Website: macys
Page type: cross-sells
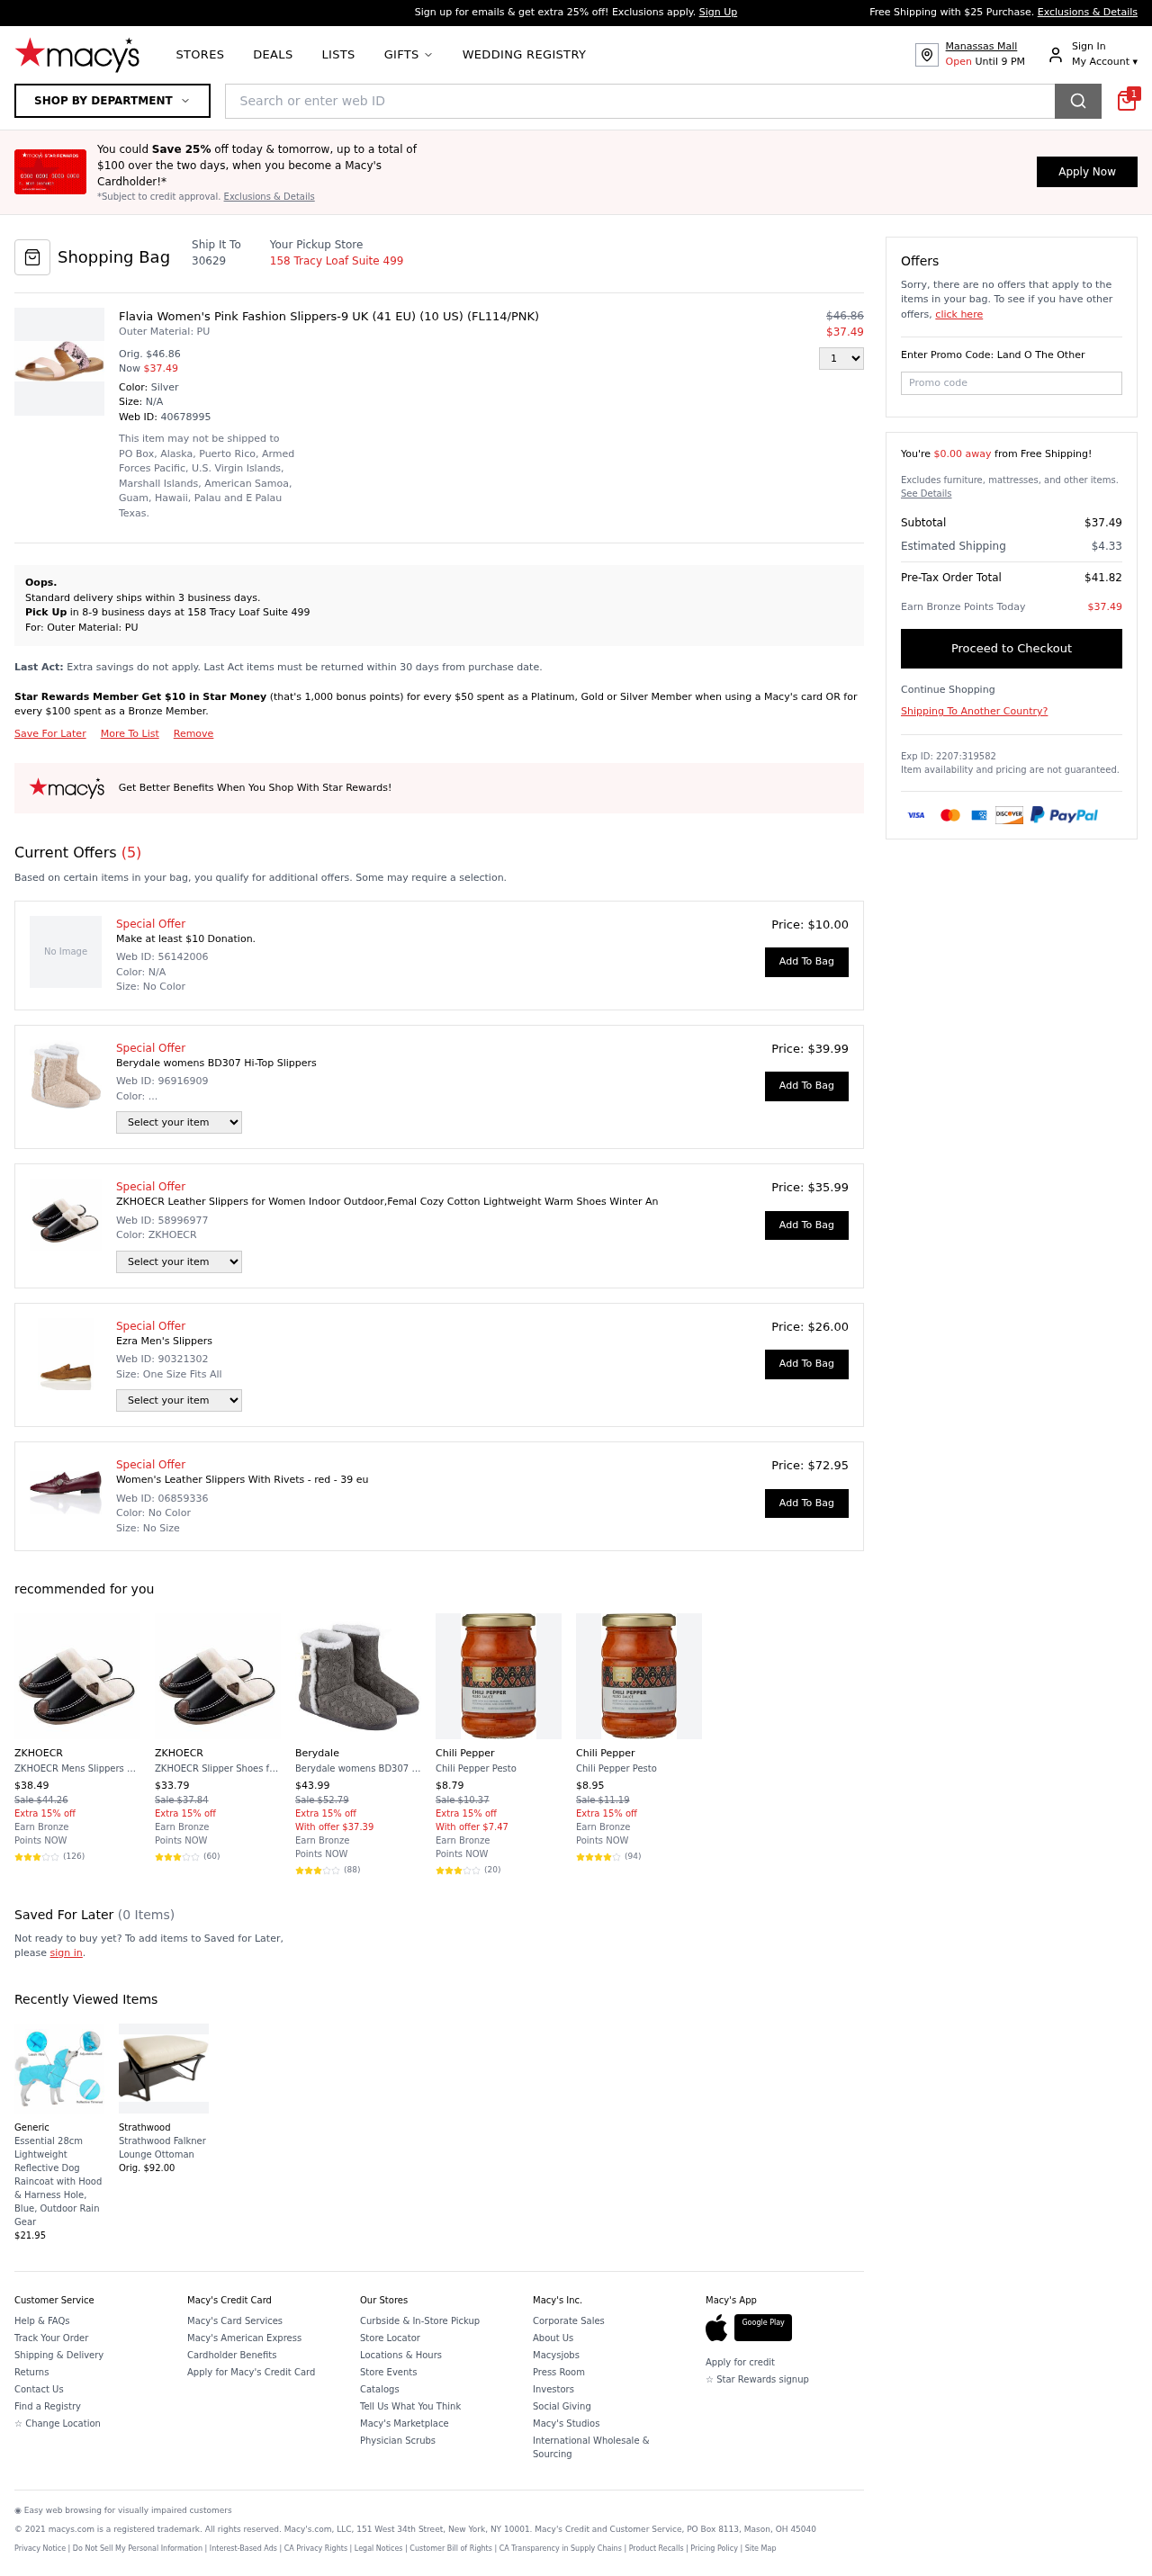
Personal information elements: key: PII_LOCATION1_STREET
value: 158 Tracy Loaf Suite 499
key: PII_POSTCODE
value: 30629
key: PII_PROMO_CODE
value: ZLJSAVE
Product elements: key: PRODUCT10_BRAND
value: Chili Pepper
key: PRODUCT10_NAME
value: Chili Pepper Pesto
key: PRODUCT10_NUM_RATINGS
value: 94
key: PRODUCT10_PRICE
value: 8.95
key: PRODUCT10_RATING
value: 4.3
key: PRODUCT11_BRAND
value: Generic
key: PRODUCT11_NAME
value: Essential 28cm Lightweight Reflective Dog Raincoat with Hood & Harness Hole, Blue, Outdoor Rain Gear
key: PRODUCT11_PRICE
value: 21.95
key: PRODUCT12_BRAND
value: Strathwood
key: PRODUCT12_NAME
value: Strathwood Falkner Lounge Ottoman
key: PRODUCT12_PRICE
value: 92
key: PRODUCT1_DESC
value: Outer Material: PU
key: PRODUCT1_NAME
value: Flavia Women's Pink Fashion Slippers-9 UK (41 EU) (10 US) (FL114/PNK)
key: PRODUCT1_PRICE
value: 37.49
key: PRODUCT1_QUANTITY
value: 1
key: PRODUCT2_NAME
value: Berydale womens BD307 Hi-Top Slippers
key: PRODUCT2_PRICE
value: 39.99
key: PRODUCT3_NAME
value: ZKHOECR Leather Slippers for Women Indoor Outdoor,Femal Cozy Cotton Lightweight Warm Shoes Winter An
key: PRODUCT3_PRICE
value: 35.99
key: PRODUCT4_NAME
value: Ezra Men's Slippers
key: PRODUCT4_PRICE
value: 26
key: PRODUCT5_NAME
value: Women's Leather Slippers With Rivets -  red -  39 eu
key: PRODUCT5_PRICE
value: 72.95
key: PRODUCT6_BRAND
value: ZKHOECR
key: PRODUCT6_NAME
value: ZKHOECR Mens Slippers Memory Foam Indoor Leather Wide Soft Cozy Cotton Closed Toe Non-Slip Shoes Clo
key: PRODUCT6_NUM_RATINGS
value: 126
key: PRODUCT6_PRICE
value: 38.49
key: PRODUCT6_RATING
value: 3.9
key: PRODUCT7_BRAND
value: ZKHOECR
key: PRODUCT7_NAME
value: ZKHOECR Slipper Shoes for Women Cotton Ladies Cute Bedroom Indoor Winter Soft Comfy Fluffy Fur Lined
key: PRODUCT7_NUM_RATINGS
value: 60
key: PRODUCT7_PRICE
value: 33.79
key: PRODUCT7_RATING
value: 3.9
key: PRODUCT8_BRAND
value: Berydale
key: PRODUCT8_NAME
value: Berydale womens BD307 Hi-Top Slippers
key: PRODUCT8_NUM_RATINGS
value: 88
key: PRODUCT8_PRICE
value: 43.99
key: PRODUCT8_RATING
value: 3.5
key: PRODUCT9_BRAND
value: Chili Pepper
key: PRODUCT9_NAME
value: Chili Pepper Pesto
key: PRODUCT9_NUM_RATINGS
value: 20
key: PRODUCT9_PRICE
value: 8.79
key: PRODUCT9_RATING
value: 3.9
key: PRODUCT1_ORIGINAL_PRICE
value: $46.86
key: PRODUCT6_ORIGINAL_PRICE
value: Sale $44.26
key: PRODUCT7_ORIGINAL_PRICE
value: Sale $37.84
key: PRODUCT8_ORIGINAL_PRICE
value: Sale $52.79
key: PRODUCT9_ORIGINAL_PRICE
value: Sale $10.37
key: PRODUCT10_ORIGINAL_PRICE
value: Sale $11.19
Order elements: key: ORDER_ID
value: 40678995
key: ORDER_NUM_OFFERS
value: (5)
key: ORDER_FREE_SHIPPING_THRESHOLD
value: $0.00 away
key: ORDER_SUBTOTAL
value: $37.49
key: ORDER_SHIPPING_COST
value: $4.33
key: ORDER_TOTAL
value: $41.82
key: ORDER_POINTS_EARNED
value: $37.49
Search elements: key: HEADER_SEARCH
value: Search or enter web ID
Other elements: key: SAVED_NUM_ITEMS
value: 0